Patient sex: F
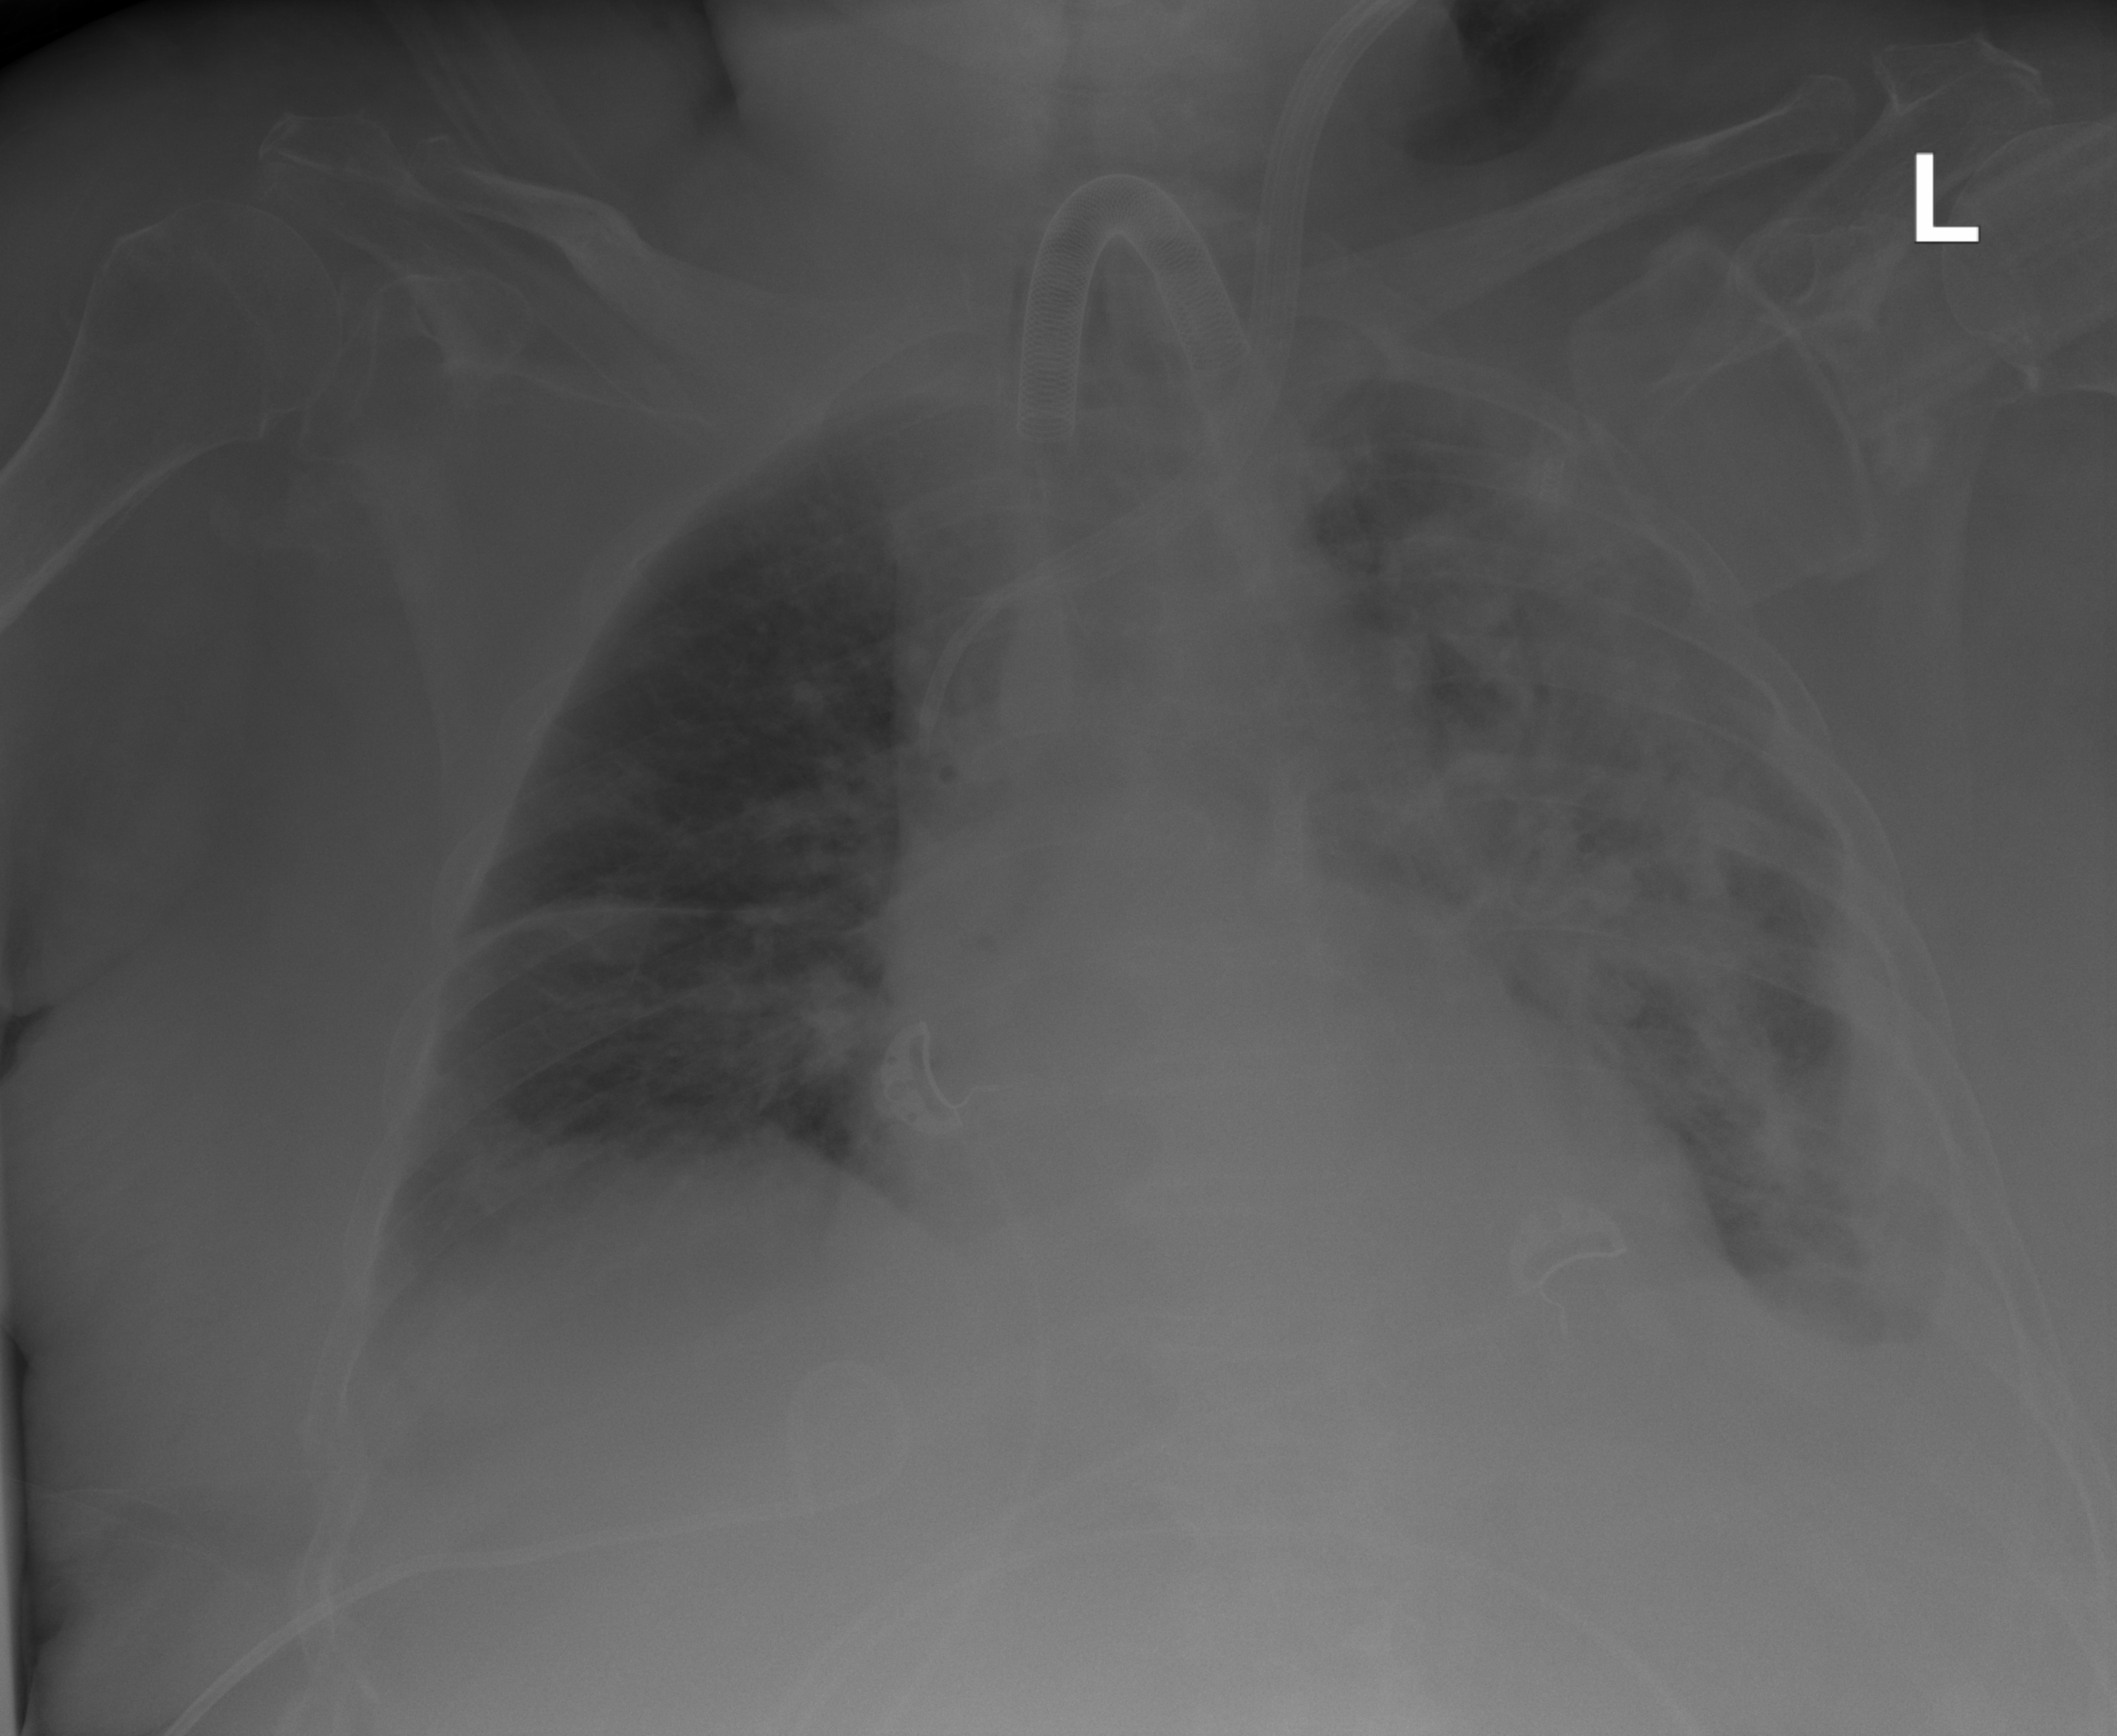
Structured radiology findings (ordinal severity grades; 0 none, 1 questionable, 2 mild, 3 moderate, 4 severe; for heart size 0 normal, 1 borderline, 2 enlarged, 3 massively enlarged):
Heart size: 1
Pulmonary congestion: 0
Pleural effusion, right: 1
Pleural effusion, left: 2
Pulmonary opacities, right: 0
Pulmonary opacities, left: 3
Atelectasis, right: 2
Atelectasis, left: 2